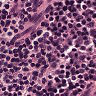
Metastatic tissue present: no